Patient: sex F, age 75
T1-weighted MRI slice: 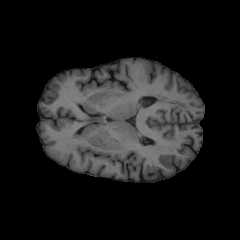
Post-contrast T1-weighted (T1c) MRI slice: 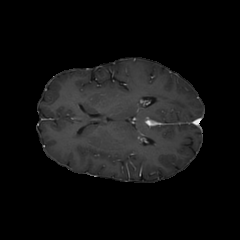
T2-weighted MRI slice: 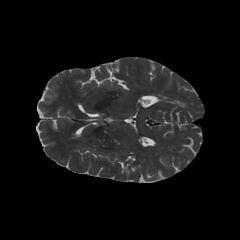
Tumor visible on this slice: no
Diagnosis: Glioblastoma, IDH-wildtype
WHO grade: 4